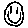
Label: smiley face